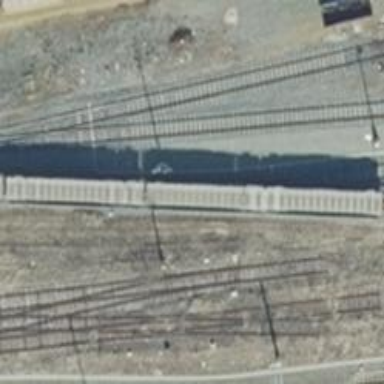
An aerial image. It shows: Abandoned railway yard.